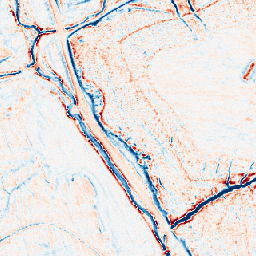
Category: edge_preserving
Decomposition family: anisotropic_diffusion
Decomposition parameters: iterations: 20
kappa: 30
gamma: 0.1
Upsampling method: nearest
Upsampling parameters: scale: 8
Upsampling scale: 8